Question: Since today, I cannot add new apps to Facebook pages.
Normally I create an app, go to the app-page and click on "Add to my page":

The link to the add page was <URL>, but it's not working anymore.
Any solution?
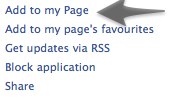
Answer: <URL>